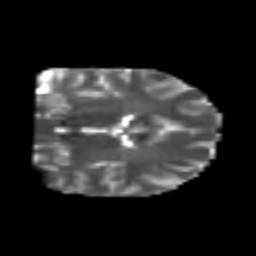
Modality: T2w
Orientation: coronal
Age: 25
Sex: male
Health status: healthy